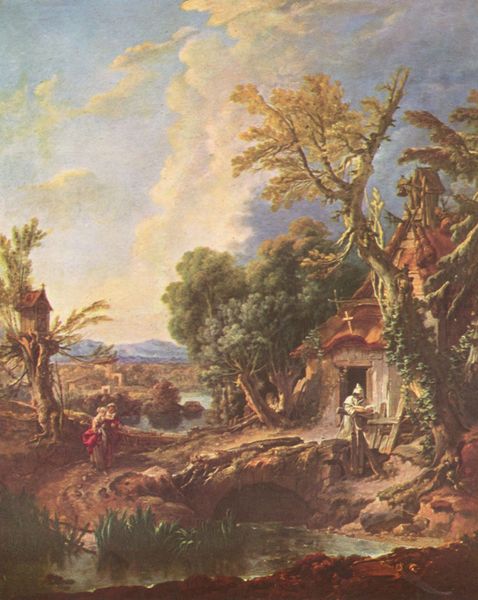
Titel: Landschaft mit dem Bruder Lucas
Künstler: François Boucher
Standort: Sankt Petersburg
Institution: Musée de l'Ermitage
Schlagwörter: baum, berg, blau, blätter, gemälde, himmel, laub, mann, schatten, wasser, weiß, wolken, bäume, fluss, frauen, gelb, grün, landschaft, menschen, see, stadt, teich, ufer, äste, braun, frau, grau, holz, kleid, licht, männer, schwarz, tür, ausblick, dach, gras, haus, rot, tuch, weg, wolke, zaun, mütze, barock, mensch, stein, ast, bach, baumstamm, einsamkeit, erde, ferne, horizont, morgen, natur, schilf, weide, brücke, büsche, gehen, gewässer, hütte, kirche, sonne, geistlicher, familie, kind, mutter, paar, pflanzen, renaissance, arbeit, bauern, genre, weiher, bogen, man, berge, weis, idylle, arbeiter, romantik, blue, church, men, people, priest, red, religious, white, women, black, country, figures, green, lady, old, painting, portrait, robe, secret, woman, yellow, brown, plant, tiefe, kreuz, religion, wurzel, idyll, sumpf, kaputt, schreiner, wood, wurzeln, zelle, jesus, tümpel, holzfäller, cloud, clouds, rock, rocks, sky, tree, mittelalter, building, hill, hills, house, lake, landscape, mountain, mountains, nature, water, kapelle, island, roof, sun, trees, mönch, wildnis, child, baumhaus, verblauung, brook, forest, grass, reeds, river, stream, path, plants, road, maria, color, ruin, mother, bird, walking, birds, french, couple, cross, pair, heimsuchung, british, cloudy, wasserstelle, scene, woemn, bridge, town, sunlight, dirt, outside, person, rural, sunny, marterl, leaves, pastoral, family, plan, gotteshaus, buildings, quelle, beauty, eremit, monk, england, hut, bush, cabin, farm, home, mill, pond, rushes, shack, cottage, einsiedler, arbeitend, christ, crucifix, schattne, figure, leaf, cave, baby, paint, einsiedelei, blue sky, sunrise, vogelhaus, carrying, christian, sturm, rococo, swamp, eremitage, jagdhaus, lovers, bukolik, chapel, workers, schlechte qualität, maria und elisabeth, countryside, hoe, catholic, bell, clergy, dutch?, gren, hermit, hutt, rote tasche, treehouse, foliage, holding, bread, rococco, kapele, 19. jahrhundert, kartause, pont, eisiedler, mchch, #braun, creek, tres, alter, dirst, elf, ermit, plnat, yelow, nativity, rustic, jungle, bbridge, religios, vor christi, cloouds, prister, reed, remote, birdhouse, chack, baker, paintinf, mountai, renisance, early evening, hüttle